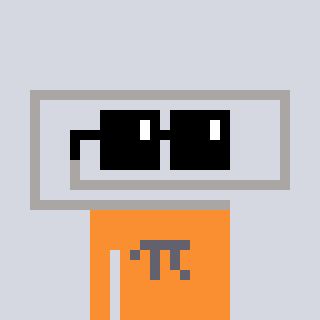
a pixel art character with square black sunglasses, a paperclip-shaped head and a orange-colored body on a cool background